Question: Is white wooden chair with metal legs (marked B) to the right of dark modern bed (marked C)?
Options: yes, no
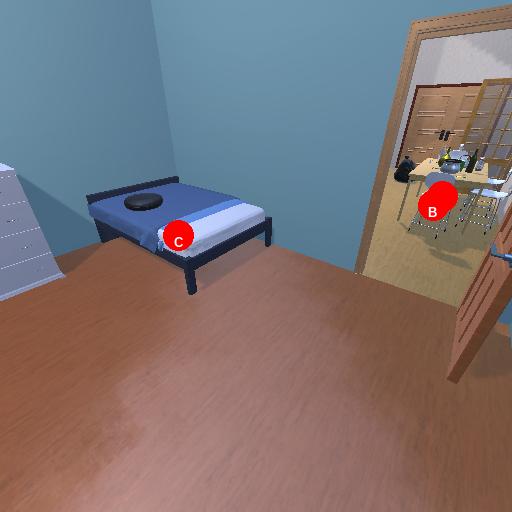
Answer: yes